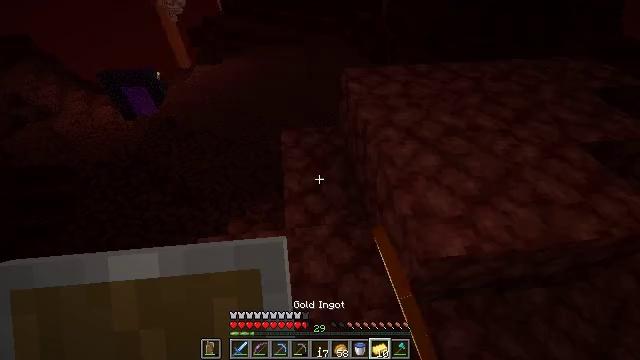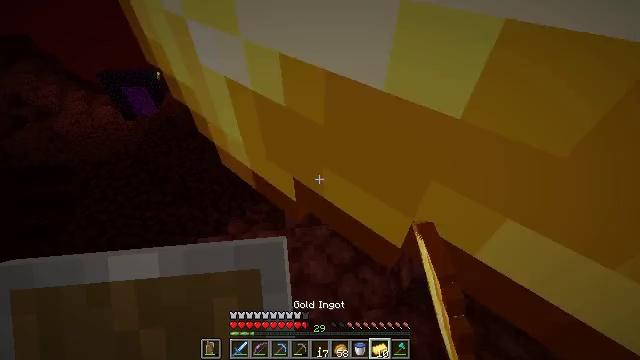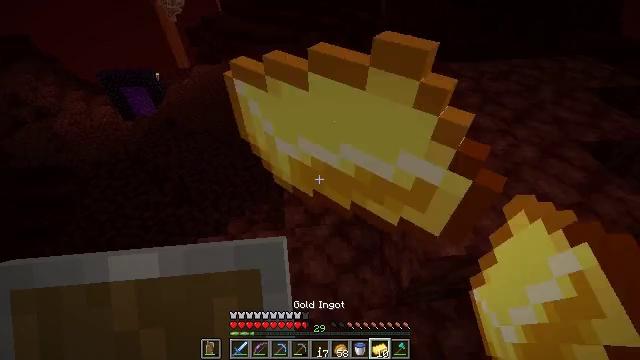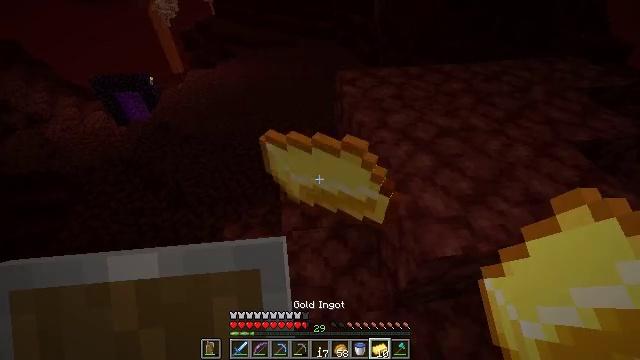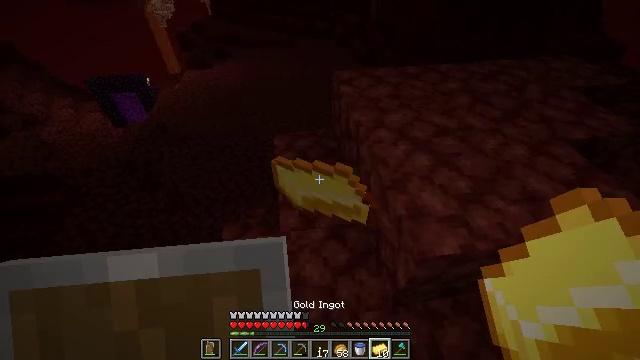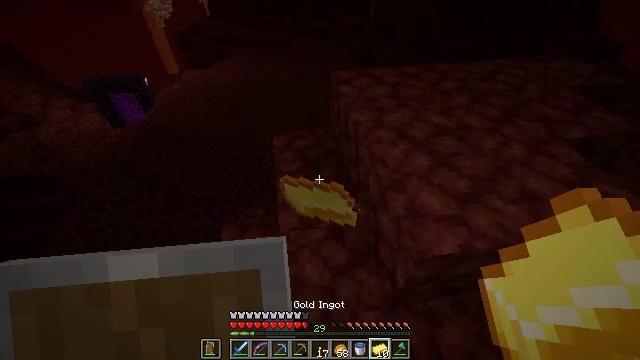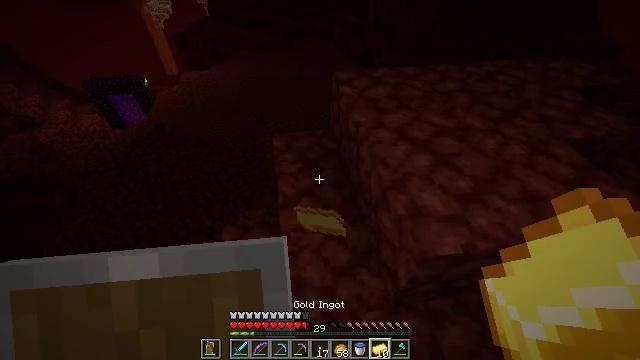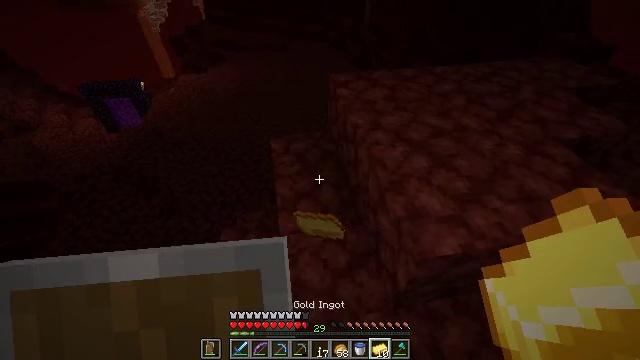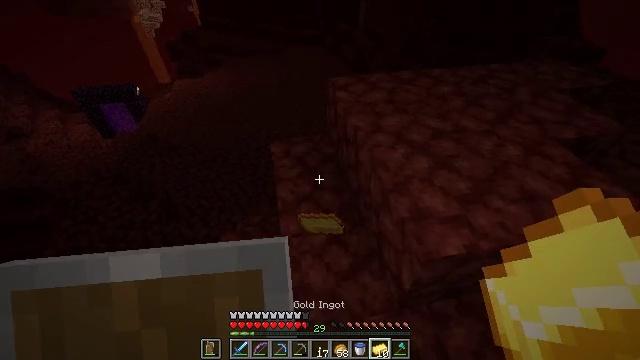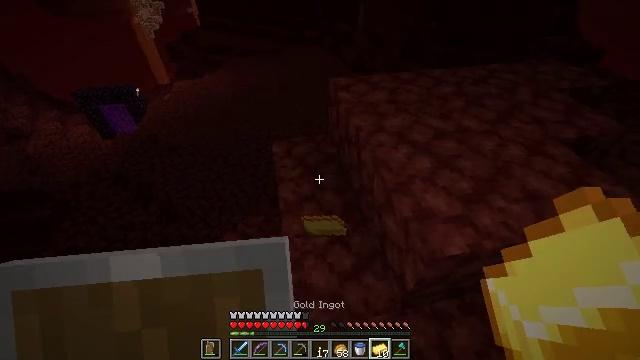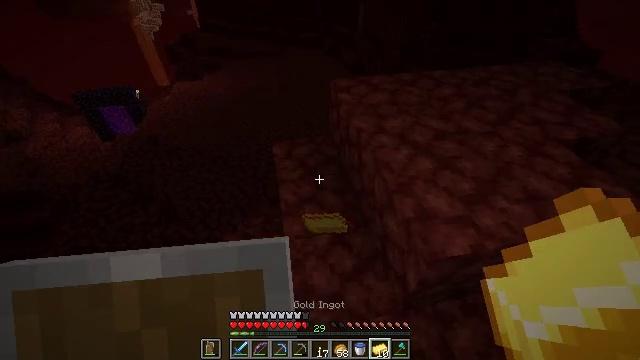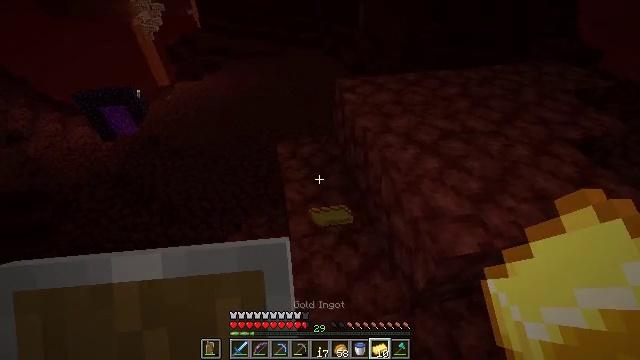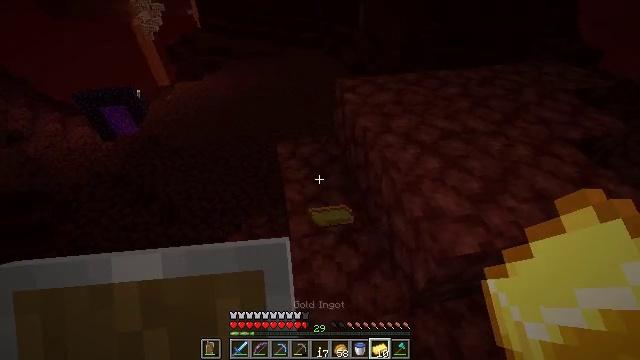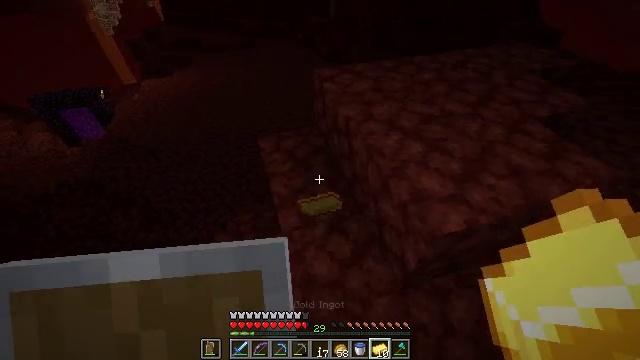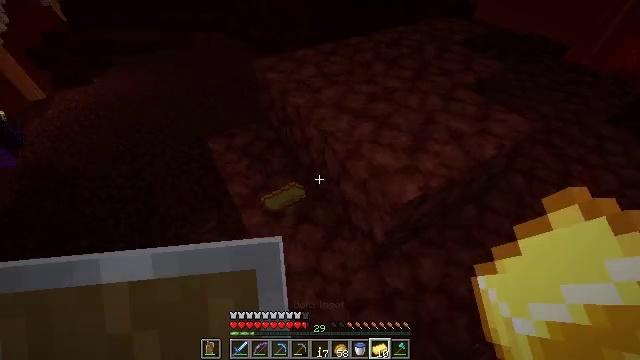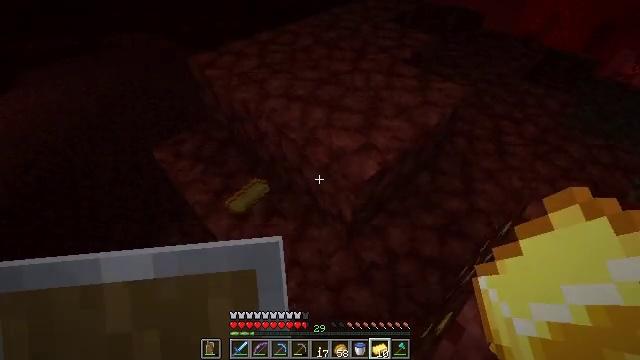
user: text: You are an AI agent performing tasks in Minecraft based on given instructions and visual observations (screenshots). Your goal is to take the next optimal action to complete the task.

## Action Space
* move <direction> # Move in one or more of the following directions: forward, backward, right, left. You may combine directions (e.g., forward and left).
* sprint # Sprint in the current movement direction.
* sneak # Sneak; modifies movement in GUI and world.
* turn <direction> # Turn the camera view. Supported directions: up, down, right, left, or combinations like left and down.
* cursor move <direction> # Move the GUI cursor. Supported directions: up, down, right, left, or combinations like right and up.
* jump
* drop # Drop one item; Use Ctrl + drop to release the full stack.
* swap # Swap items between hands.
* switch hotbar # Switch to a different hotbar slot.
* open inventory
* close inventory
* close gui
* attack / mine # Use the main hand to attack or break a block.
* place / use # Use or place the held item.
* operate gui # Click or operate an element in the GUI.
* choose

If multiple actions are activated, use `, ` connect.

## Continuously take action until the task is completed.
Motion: motion action
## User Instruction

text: Extract nether gold ore from the Netherrack.
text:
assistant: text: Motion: no_op
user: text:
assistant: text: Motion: no_op
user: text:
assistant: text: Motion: turn right
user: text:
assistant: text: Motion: no_op
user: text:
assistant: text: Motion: no_op
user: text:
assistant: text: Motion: move back
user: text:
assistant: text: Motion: move back
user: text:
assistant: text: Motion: move back, turn right
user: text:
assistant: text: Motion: move back
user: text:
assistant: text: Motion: move back
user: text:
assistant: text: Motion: move back
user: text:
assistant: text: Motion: move back
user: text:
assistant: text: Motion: turn right and down
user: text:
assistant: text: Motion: turn right and down
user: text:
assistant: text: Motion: turn right and down
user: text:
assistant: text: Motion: turn right and down
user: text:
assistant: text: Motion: turn right and down
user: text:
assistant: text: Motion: turn right and down
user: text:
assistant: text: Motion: turn right
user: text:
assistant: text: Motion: turn right
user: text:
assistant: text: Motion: turn right
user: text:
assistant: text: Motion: no_op
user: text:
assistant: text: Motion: turn left and up
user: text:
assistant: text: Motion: turn left and up
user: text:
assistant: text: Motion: no_op
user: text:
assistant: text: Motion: move forward, turn up
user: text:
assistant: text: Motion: move forward, turn left and up
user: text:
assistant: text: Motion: move forward, turn left and up
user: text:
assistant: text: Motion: move forward and move right, turn left and up
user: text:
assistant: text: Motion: move forward and move right